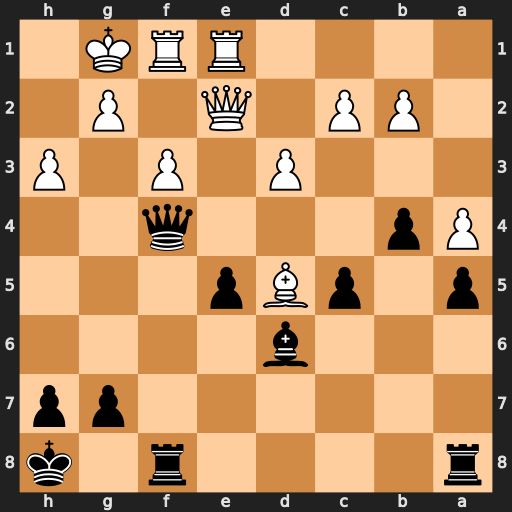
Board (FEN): r4r1k/6pp/3b4/p1pBp3/Pp3q2/3P1P1P/1PP1Q1P1/4RRK1
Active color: b
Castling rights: -
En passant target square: -
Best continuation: Qd4+ Qf2 Qxd5